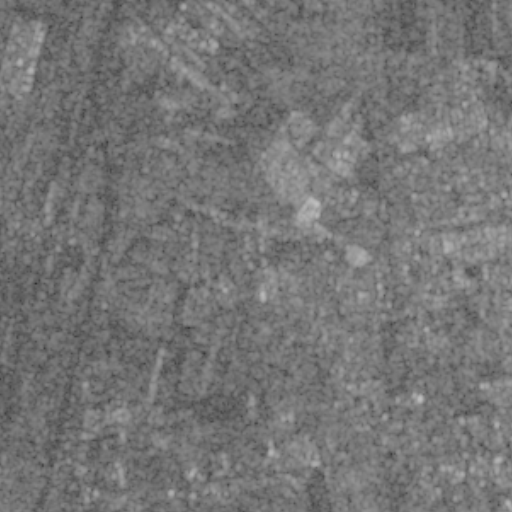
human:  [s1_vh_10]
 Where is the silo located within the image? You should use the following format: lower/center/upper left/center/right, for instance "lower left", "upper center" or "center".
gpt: The silo is located in the lower of the image.
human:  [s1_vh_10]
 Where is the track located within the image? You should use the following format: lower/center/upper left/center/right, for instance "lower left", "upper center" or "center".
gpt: The track is located in the center right of the image.
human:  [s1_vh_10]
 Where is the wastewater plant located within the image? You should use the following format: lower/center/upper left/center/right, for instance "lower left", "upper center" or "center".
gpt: The wastewater plant is located in the lower right of the image.
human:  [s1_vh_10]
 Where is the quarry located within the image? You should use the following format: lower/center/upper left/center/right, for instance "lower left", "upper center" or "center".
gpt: There is no quarry in the image.

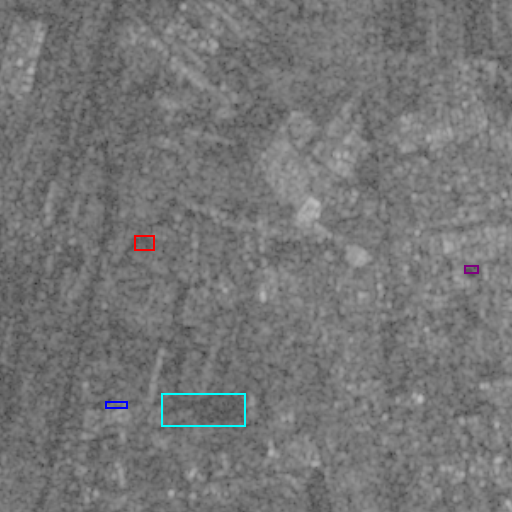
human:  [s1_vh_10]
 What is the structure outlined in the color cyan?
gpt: The structure outlined in cyan is a crop field.
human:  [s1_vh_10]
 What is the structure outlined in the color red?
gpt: The structure outlined in red is a park.
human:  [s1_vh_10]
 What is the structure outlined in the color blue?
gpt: The structure outlined in blue is a parking lot.
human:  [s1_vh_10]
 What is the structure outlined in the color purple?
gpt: The structure outlined in purple is a track.
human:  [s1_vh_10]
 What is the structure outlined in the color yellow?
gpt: There is no yellow outline.